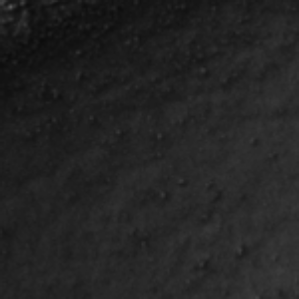
Label: frost